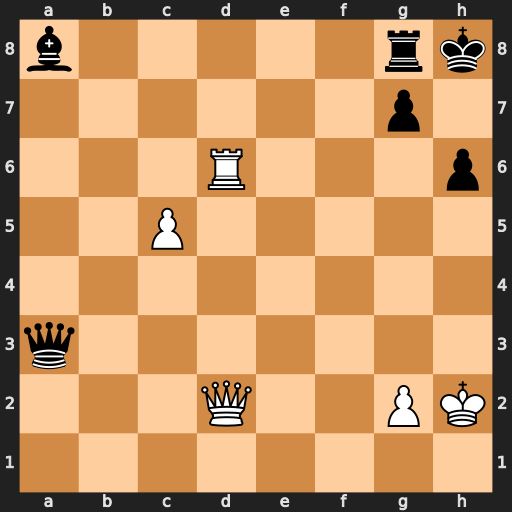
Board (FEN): b5rk/6p1/3R3p/2P5/8/q7/3Q2PK/8
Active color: w
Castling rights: -
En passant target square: -
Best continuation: Rxh6+ gxh6 Qxh6#